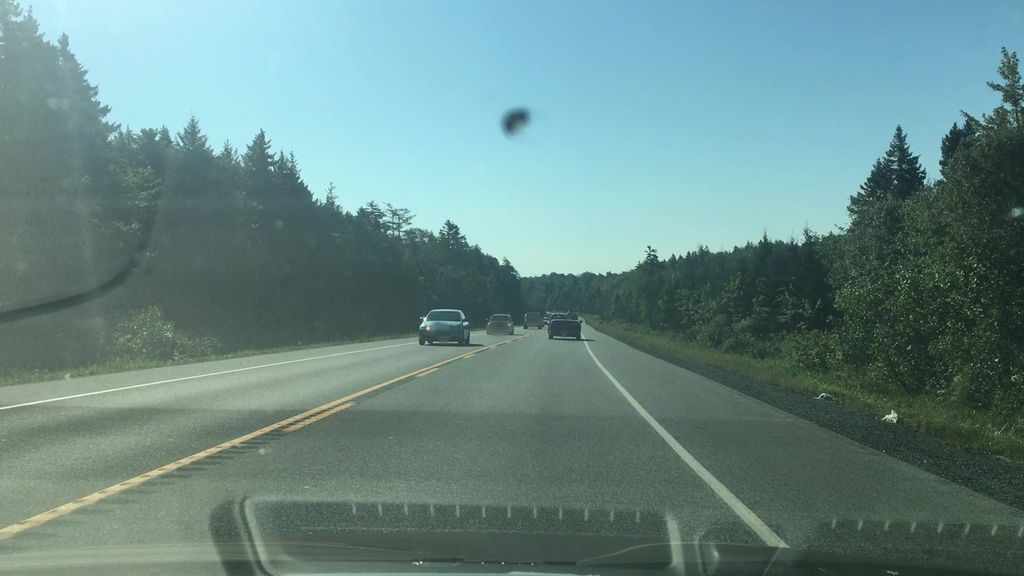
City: halifax